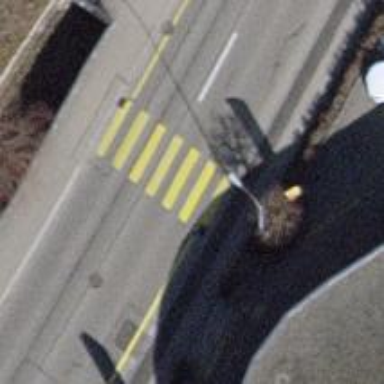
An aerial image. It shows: Uncontrolled crossing on the road.